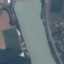
Land use / land cover: River